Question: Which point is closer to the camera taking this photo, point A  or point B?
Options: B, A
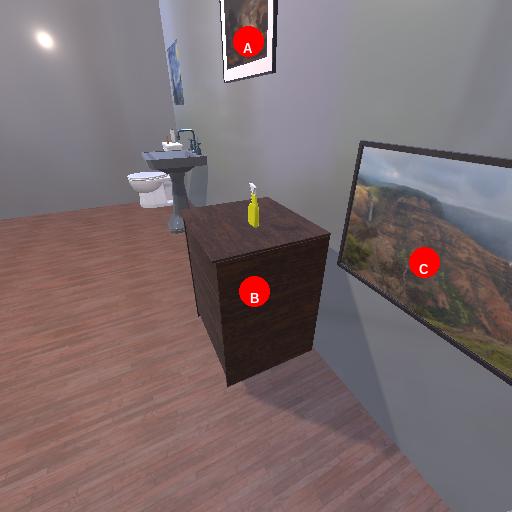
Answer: B